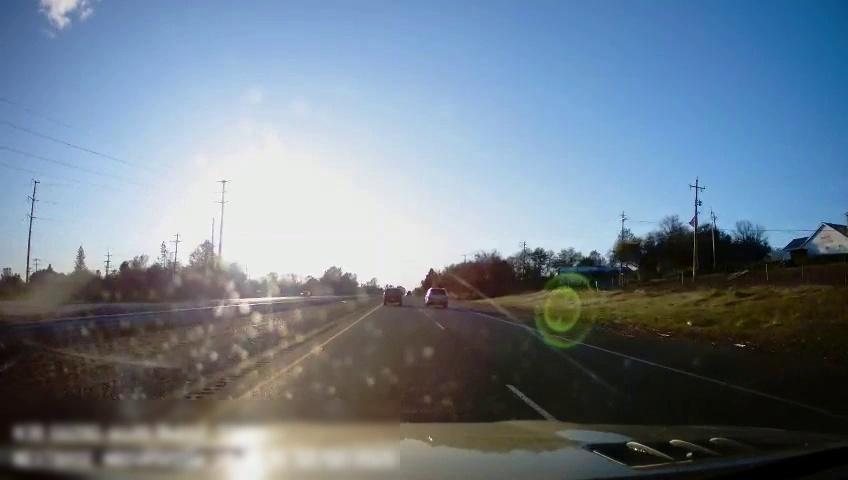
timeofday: Day
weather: Sunny
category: Drivable Space
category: Drivable Space
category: Vehicles | Truck
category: Vehicles | SUV
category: Vehicles | Car
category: Lanes | Current Lane
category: Lanes | Current Lane
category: Lanes | Alternate Lane